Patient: sex M, age 44
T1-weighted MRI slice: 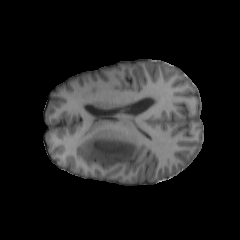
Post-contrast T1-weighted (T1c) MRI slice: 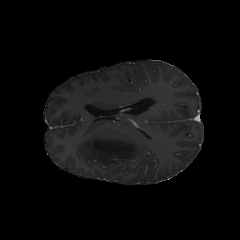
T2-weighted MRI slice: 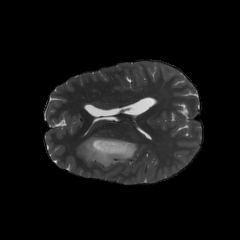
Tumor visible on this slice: yes
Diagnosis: Astrocytoma, IDH-mutant
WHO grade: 3